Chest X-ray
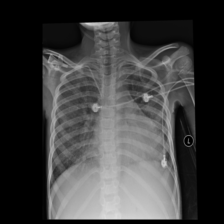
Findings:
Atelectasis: negative
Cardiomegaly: negative
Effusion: negative
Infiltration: positive
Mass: negative
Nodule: negative
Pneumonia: negative
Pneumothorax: negative
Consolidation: negative
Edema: negative
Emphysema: negative
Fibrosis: negative
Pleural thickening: negative
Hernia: negative